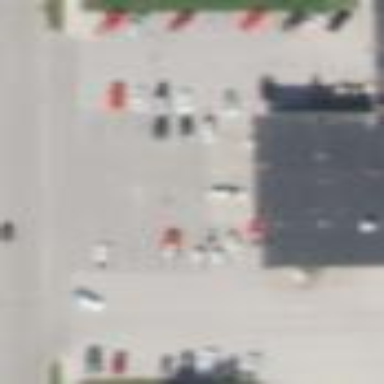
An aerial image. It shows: Parking area with asphalt surface designed for park and ride use.